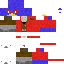
A male human skin with medium skin, wearing brown long hair dressed in a blue hoodie and red pants, featuring a closed mouth.